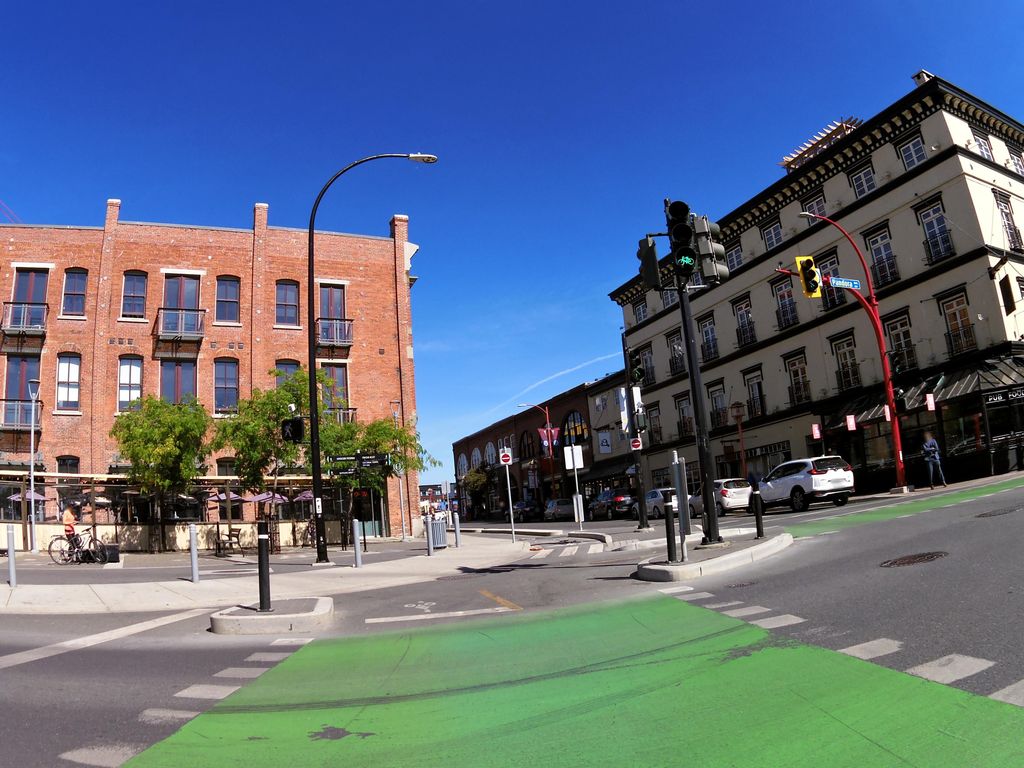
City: victoria